Interaction volume radius: 5 \u00c5
Interaction volume height: 20 \u00c5
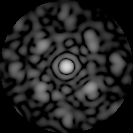
Disorder parameter: 0.5485